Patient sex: F
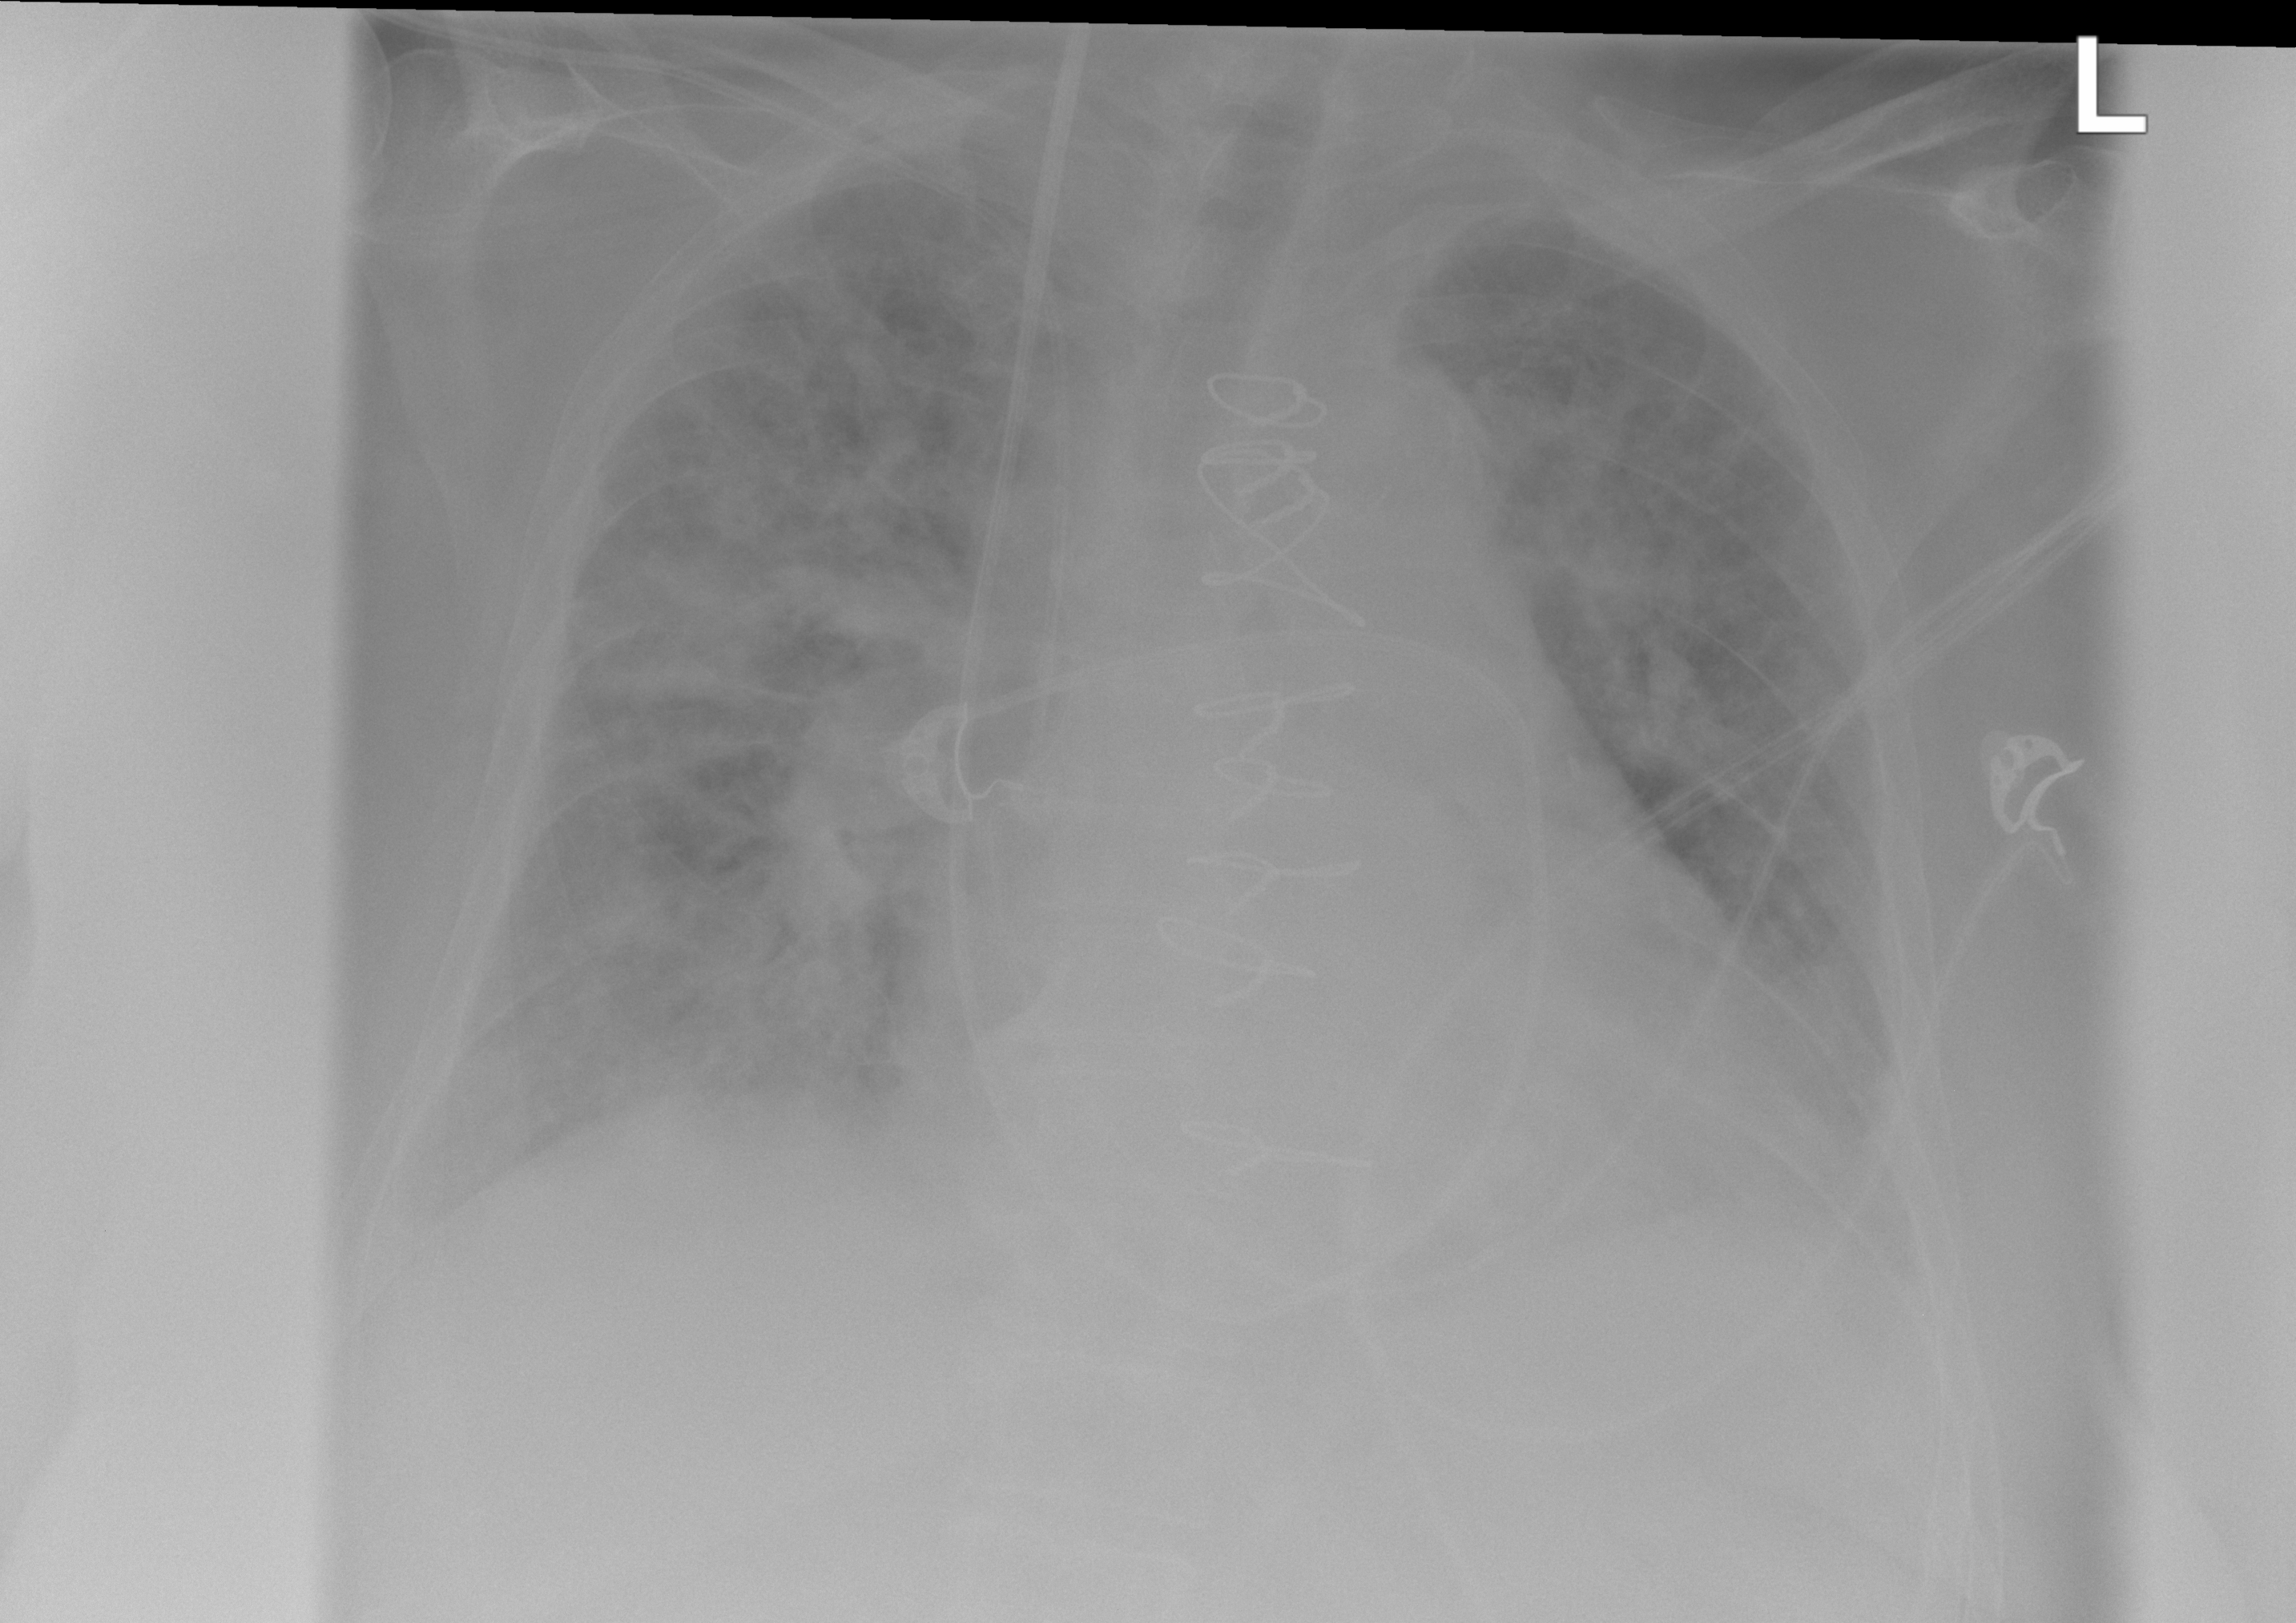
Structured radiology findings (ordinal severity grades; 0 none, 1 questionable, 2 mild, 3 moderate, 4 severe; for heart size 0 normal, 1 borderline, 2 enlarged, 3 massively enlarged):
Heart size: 2
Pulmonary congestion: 2
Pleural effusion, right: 2
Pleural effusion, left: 2
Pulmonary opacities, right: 3
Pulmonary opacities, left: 2
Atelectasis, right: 0
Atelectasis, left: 0